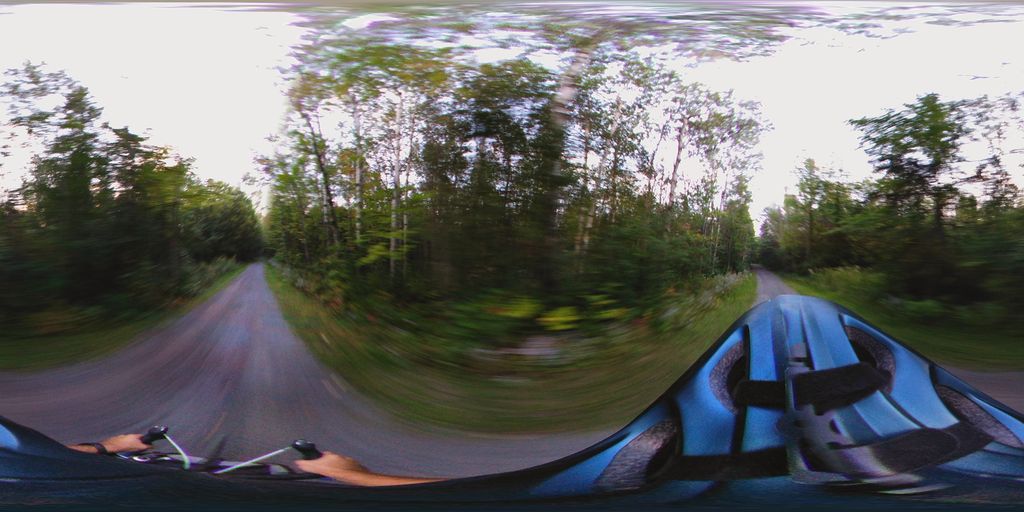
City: ottawa-gatineau